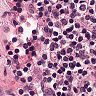
Metastatic tissue present: no